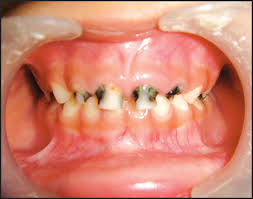
Condition: Caries